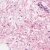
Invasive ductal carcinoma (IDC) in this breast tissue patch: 0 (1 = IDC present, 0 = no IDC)